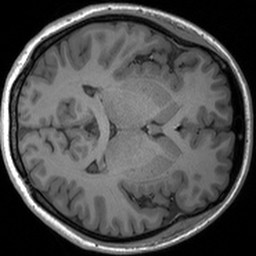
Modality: T1w
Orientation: axial
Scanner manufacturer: siemens
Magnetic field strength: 3 T
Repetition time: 1.54 s
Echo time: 0.00234 s